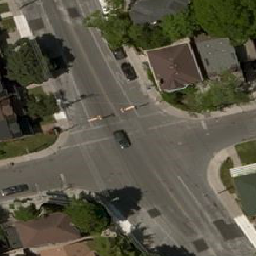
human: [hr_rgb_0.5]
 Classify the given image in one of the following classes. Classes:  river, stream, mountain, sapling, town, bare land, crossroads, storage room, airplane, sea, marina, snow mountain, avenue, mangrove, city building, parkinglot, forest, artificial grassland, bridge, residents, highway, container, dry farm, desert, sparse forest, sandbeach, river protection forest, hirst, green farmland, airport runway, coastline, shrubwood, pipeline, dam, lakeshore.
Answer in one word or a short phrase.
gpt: crossroads